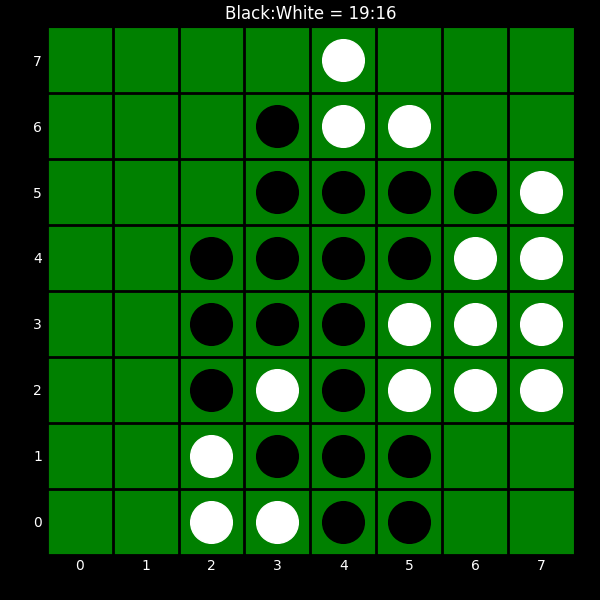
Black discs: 19
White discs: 16